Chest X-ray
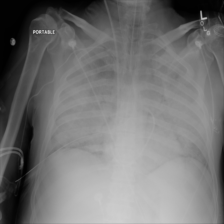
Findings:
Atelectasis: negative
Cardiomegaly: negative
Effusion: negative
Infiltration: negative
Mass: negative
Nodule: negative
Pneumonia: negative
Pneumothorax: negative
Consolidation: negative
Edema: positive
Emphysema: negative
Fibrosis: negative
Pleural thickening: negative
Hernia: negative